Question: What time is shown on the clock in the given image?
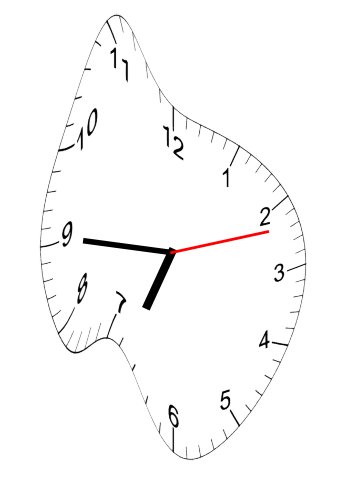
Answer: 06:45:12